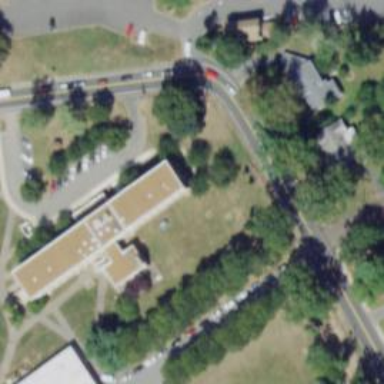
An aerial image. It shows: Dormitory building.